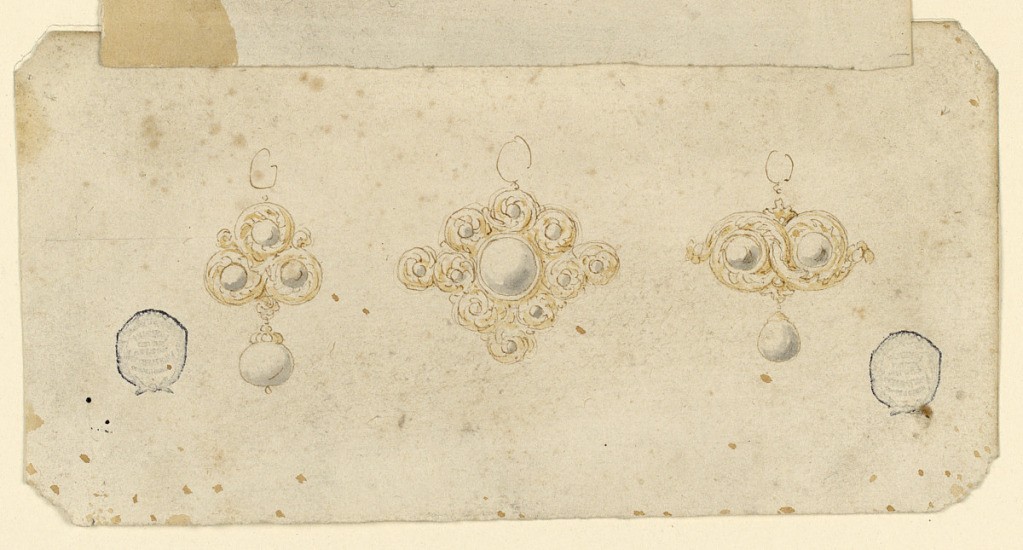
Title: Design for Three Pendants with Rinceaux
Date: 16th century
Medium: Pen and ink, brush and watercolor, sepia on paper
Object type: Drawing
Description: Three pendants, each with a ring above. At left, three pearls in rinceaux, with a hanging one. At center, a large diamond or pearl is framed by rinceaux, with small pearls at the top. At right, two entwined rinceaux, each having a pearl in the center, another hanging.